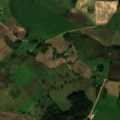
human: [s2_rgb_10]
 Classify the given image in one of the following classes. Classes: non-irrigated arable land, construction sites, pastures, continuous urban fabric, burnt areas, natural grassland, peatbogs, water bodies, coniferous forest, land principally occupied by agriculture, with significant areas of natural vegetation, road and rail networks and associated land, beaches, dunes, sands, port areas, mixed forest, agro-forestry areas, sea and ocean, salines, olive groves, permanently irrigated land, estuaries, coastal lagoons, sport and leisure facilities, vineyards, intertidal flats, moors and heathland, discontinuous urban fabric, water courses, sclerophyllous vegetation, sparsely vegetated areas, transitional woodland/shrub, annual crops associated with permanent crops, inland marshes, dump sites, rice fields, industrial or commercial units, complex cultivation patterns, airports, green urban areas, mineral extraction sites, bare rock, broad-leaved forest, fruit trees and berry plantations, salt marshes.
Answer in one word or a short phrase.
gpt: non-irrigated arable land, pastures, complex cultivation patterns, mixed forest